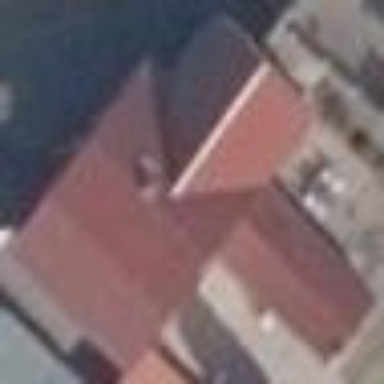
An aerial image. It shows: Building with gabled roof colored brown.